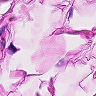
Metastatic tissue present: no